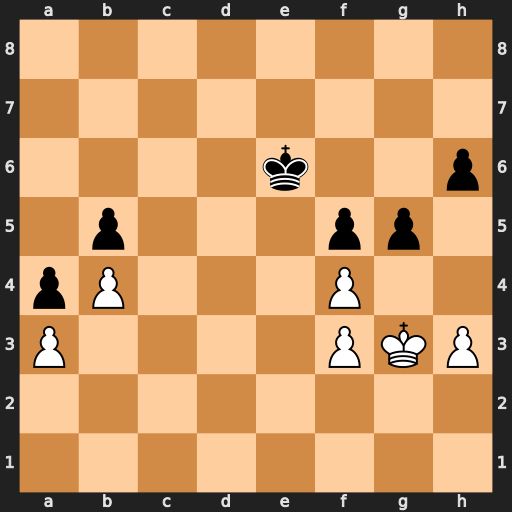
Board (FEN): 8/8/4k2p/1p3pp1/pP3P2/P4PKP/8/8
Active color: w
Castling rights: -
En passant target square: -
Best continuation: fxg5 hxg5 f4 g4 hxg4